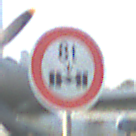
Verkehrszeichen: TatsaechlicheAchslast
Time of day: SunriseSunset
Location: Outdoor (Special)
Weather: Clear
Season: NotSpecified
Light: Natural